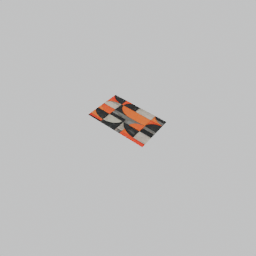
Label: decoration